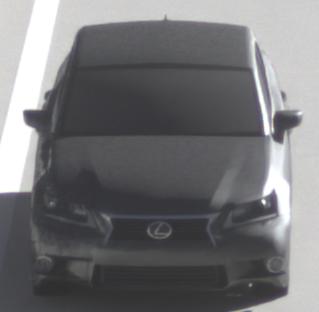
Make: Lexus
Model: GS 250
Detailed model: GS (L10)
Model produced from: 2012/06
Model produced until: 2013/12
Doors: 4
Color: gray
Road condition: dry road
Daytime: morning or afternoon
Contrast: high contrast